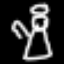
Label: angel